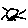
Label: sun